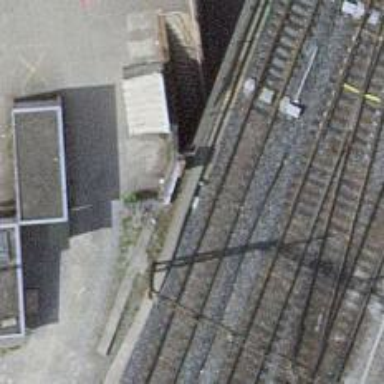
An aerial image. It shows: Railway bridge with electrified contact lines. This bridge is part of railway siding.